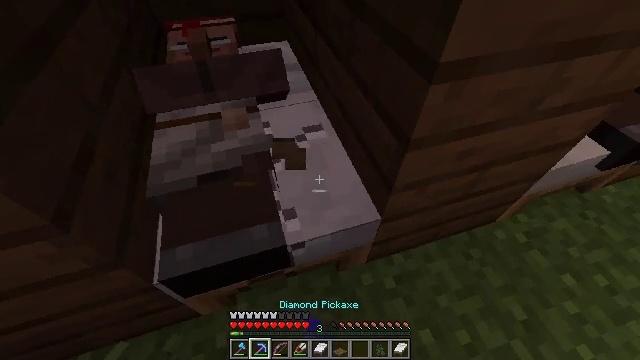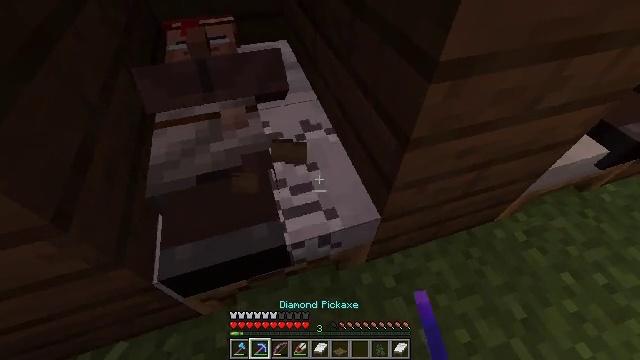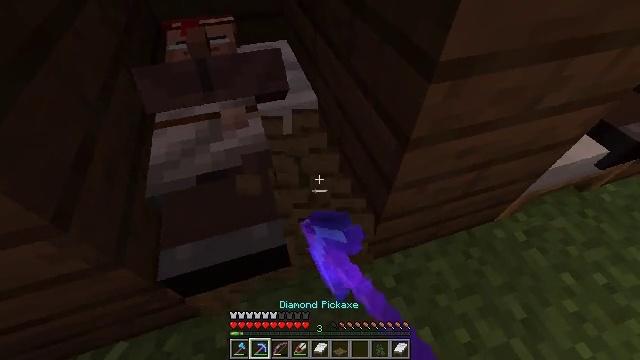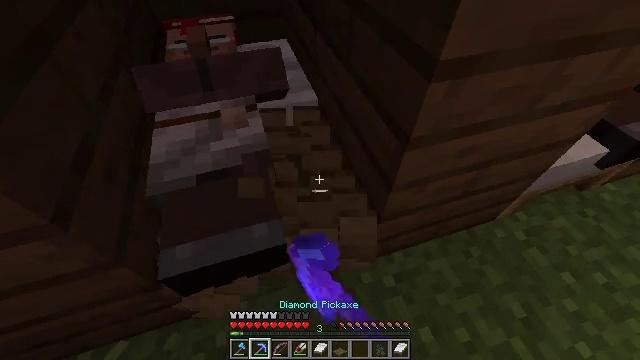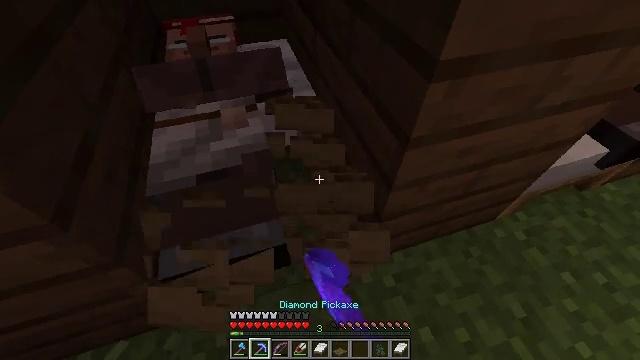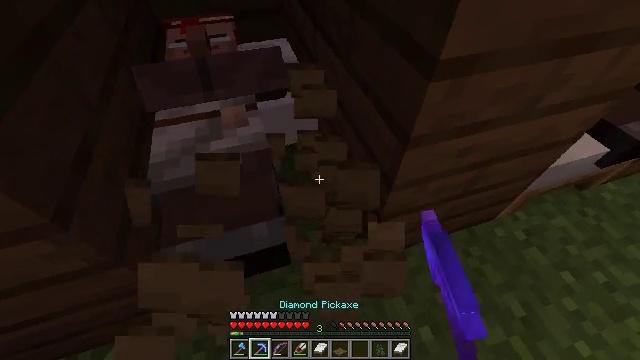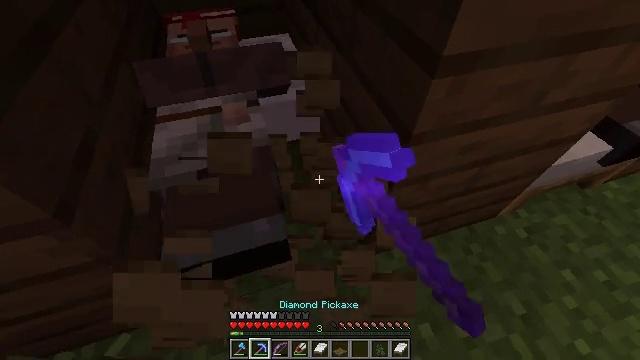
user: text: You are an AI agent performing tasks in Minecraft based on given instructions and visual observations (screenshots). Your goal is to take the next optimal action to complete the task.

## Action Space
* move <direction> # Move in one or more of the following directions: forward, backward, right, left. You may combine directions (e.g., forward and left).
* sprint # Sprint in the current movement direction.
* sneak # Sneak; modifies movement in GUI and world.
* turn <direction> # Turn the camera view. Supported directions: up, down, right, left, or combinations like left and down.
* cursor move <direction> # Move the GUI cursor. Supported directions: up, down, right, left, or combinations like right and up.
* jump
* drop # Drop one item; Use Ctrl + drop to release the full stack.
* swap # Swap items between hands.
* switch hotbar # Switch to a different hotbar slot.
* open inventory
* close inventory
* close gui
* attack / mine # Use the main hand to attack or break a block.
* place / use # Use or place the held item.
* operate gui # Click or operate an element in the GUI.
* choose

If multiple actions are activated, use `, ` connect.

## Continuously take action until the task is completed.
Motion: motion action
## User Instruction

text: Pick up the white bed by breaking it.
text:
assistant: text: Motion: attack / mine
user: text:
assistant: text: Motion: attack / mine
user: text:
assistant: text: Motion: attack / mine
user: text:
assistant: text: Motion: attack / mine
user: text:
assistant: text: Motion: attack / mine
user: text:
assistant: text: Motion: attack / mine
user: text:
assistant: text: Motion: no_op